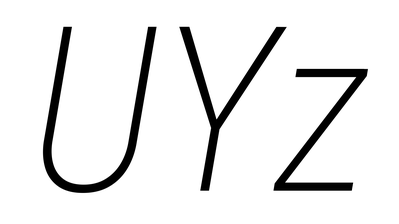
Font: Roboto-Italic_Condensed_ExtraLight_Italic